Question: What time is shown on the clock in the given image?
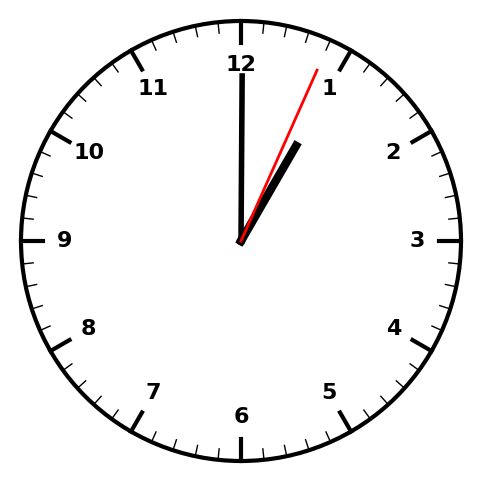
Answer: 01:00:04